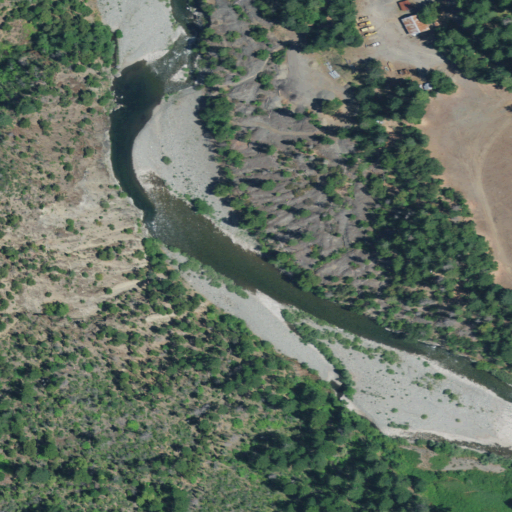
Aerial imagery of plain(s) in California named Brazille Flat containing shrub, evergreen forest, barren land, grassland, pasture, open water, medium intensity development, open development, and low intensity development